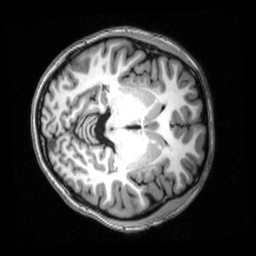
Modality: T1w
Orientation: axial
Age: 21
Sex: female
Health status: healthy
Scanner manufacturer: siemens
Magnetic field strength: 3 T
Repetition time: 2.53 s
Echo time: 0.00339 s